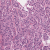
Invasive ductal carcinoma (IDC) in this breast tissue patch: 1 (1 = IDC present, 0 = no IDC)